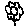
Label: flower